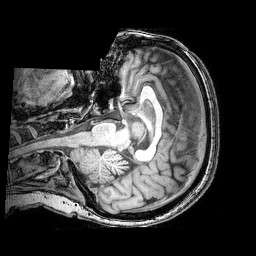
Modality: T1w
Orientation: axial
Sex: female
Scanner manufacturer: philips
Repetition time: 0.008119 s
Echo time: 0.00373 s